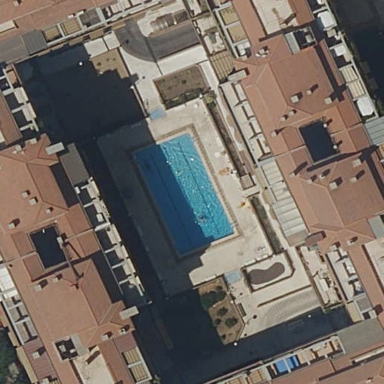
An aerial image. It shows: Swimming pool located in leisure land.